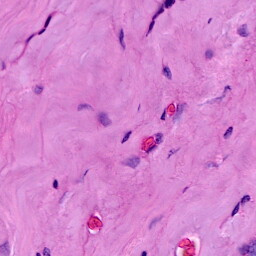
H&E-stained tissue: Breast